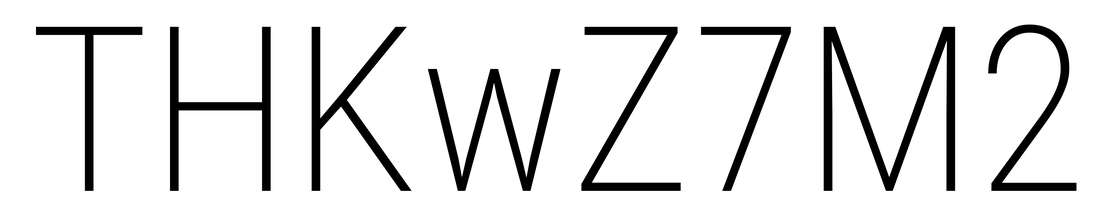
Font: Roboto_Condensed_ExtraLight